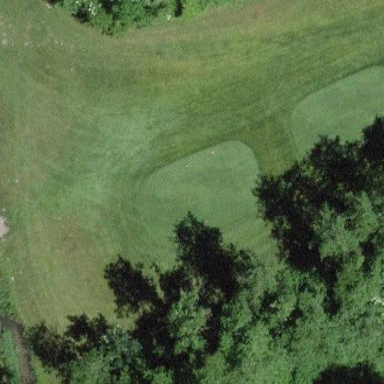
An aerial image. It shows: Golf tee.